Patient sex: F
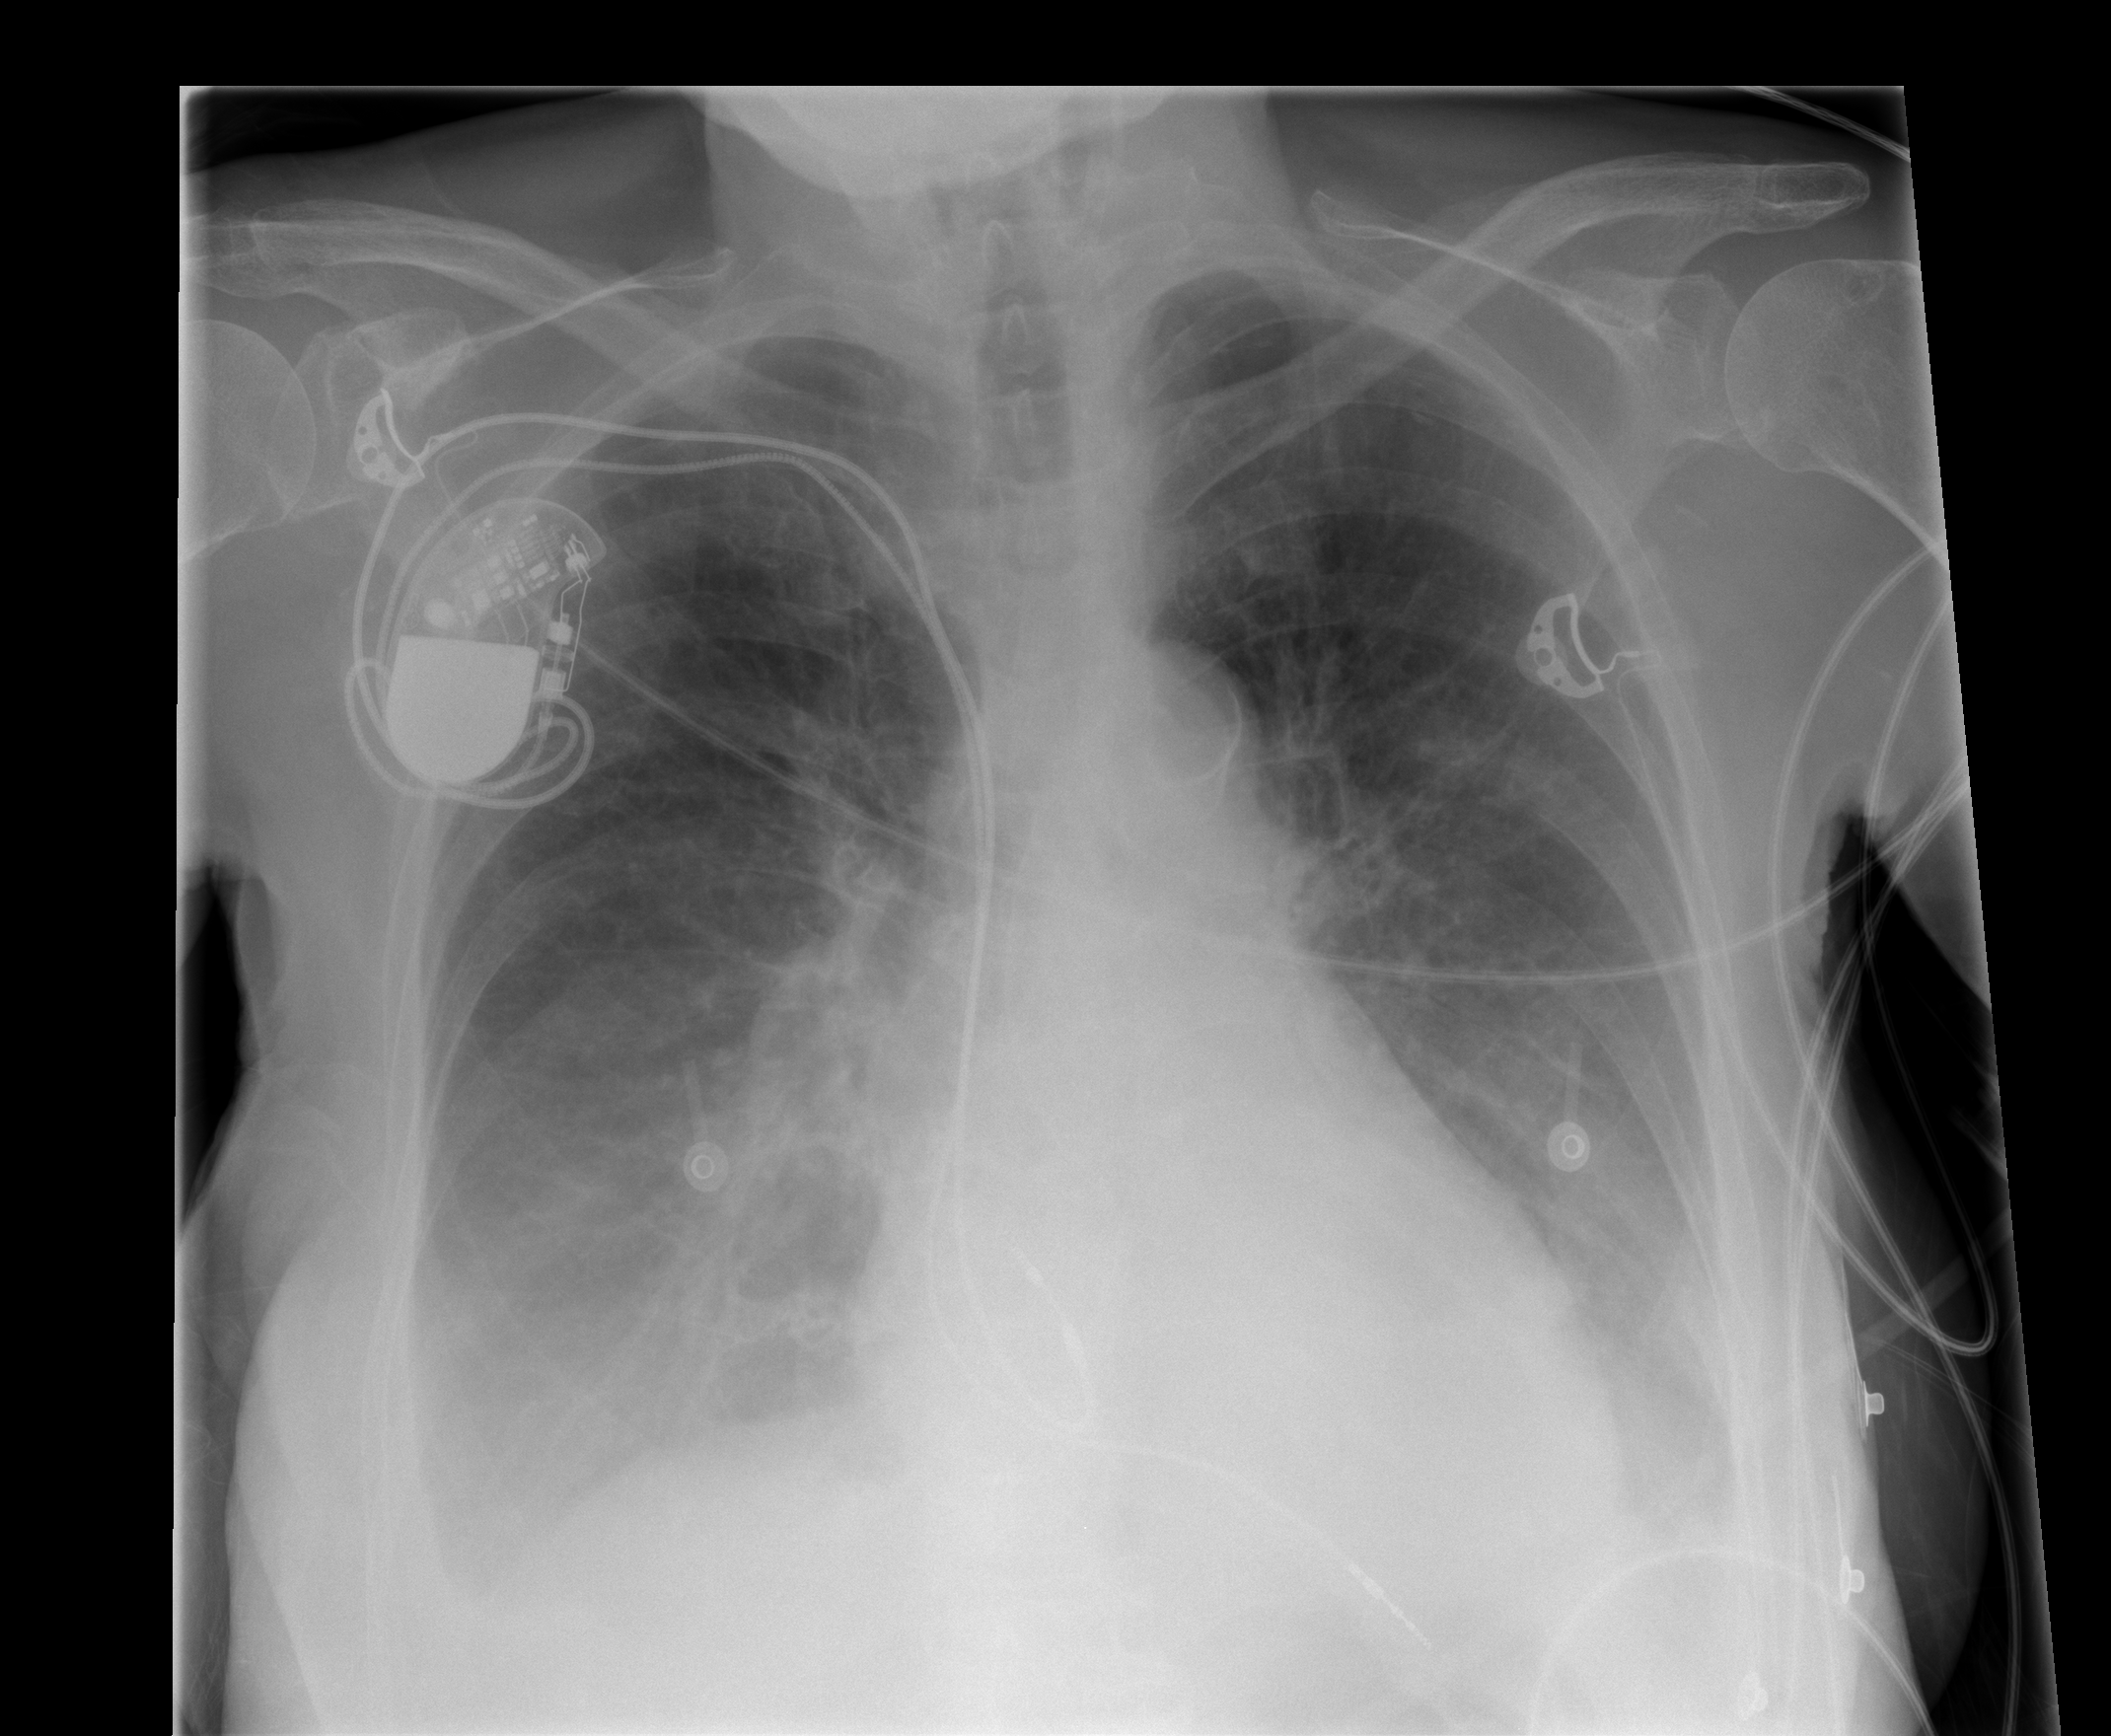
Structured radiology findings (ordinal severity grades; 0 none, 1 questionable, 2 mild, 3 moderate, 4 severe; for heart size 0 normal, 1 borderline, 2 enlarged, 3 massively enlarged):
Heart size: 0
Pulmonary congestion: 1
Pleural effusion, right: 3
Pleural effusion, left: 2
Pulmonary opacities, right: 0
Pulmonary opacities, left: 0
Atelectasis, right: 3
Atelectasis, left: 2